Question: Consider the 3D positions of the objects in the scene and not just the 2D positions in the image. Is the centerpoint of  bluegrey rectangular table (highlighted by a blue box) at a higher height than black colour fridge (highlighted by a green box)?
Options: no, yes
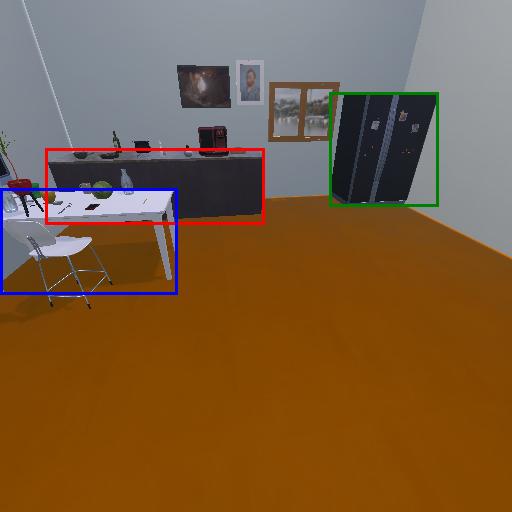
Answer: no